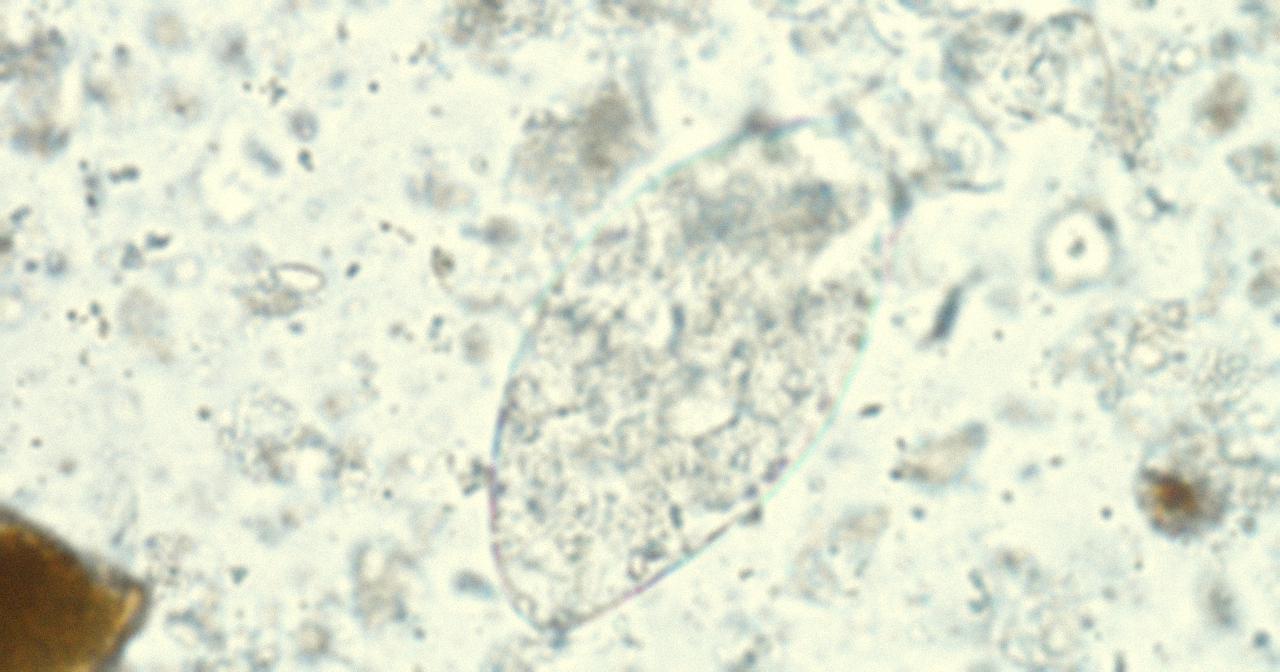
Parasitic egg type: Fasciolopsis buski